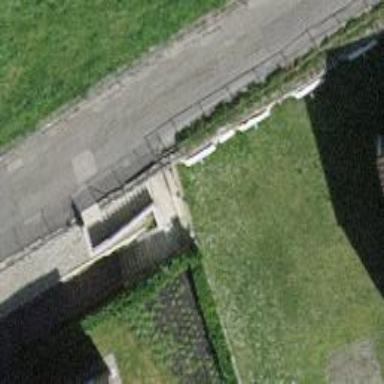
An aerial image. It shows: Set of concrete steps.